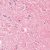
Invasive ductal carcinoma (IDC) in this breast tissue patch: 0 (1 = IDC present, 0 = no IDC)